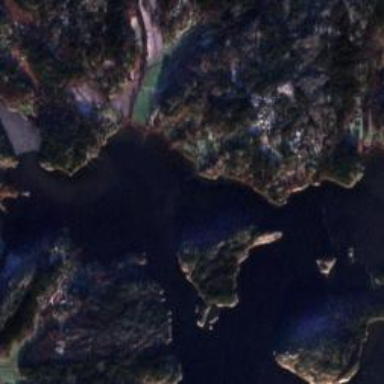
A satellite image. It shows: Beautiful bay in nature.